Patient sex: M
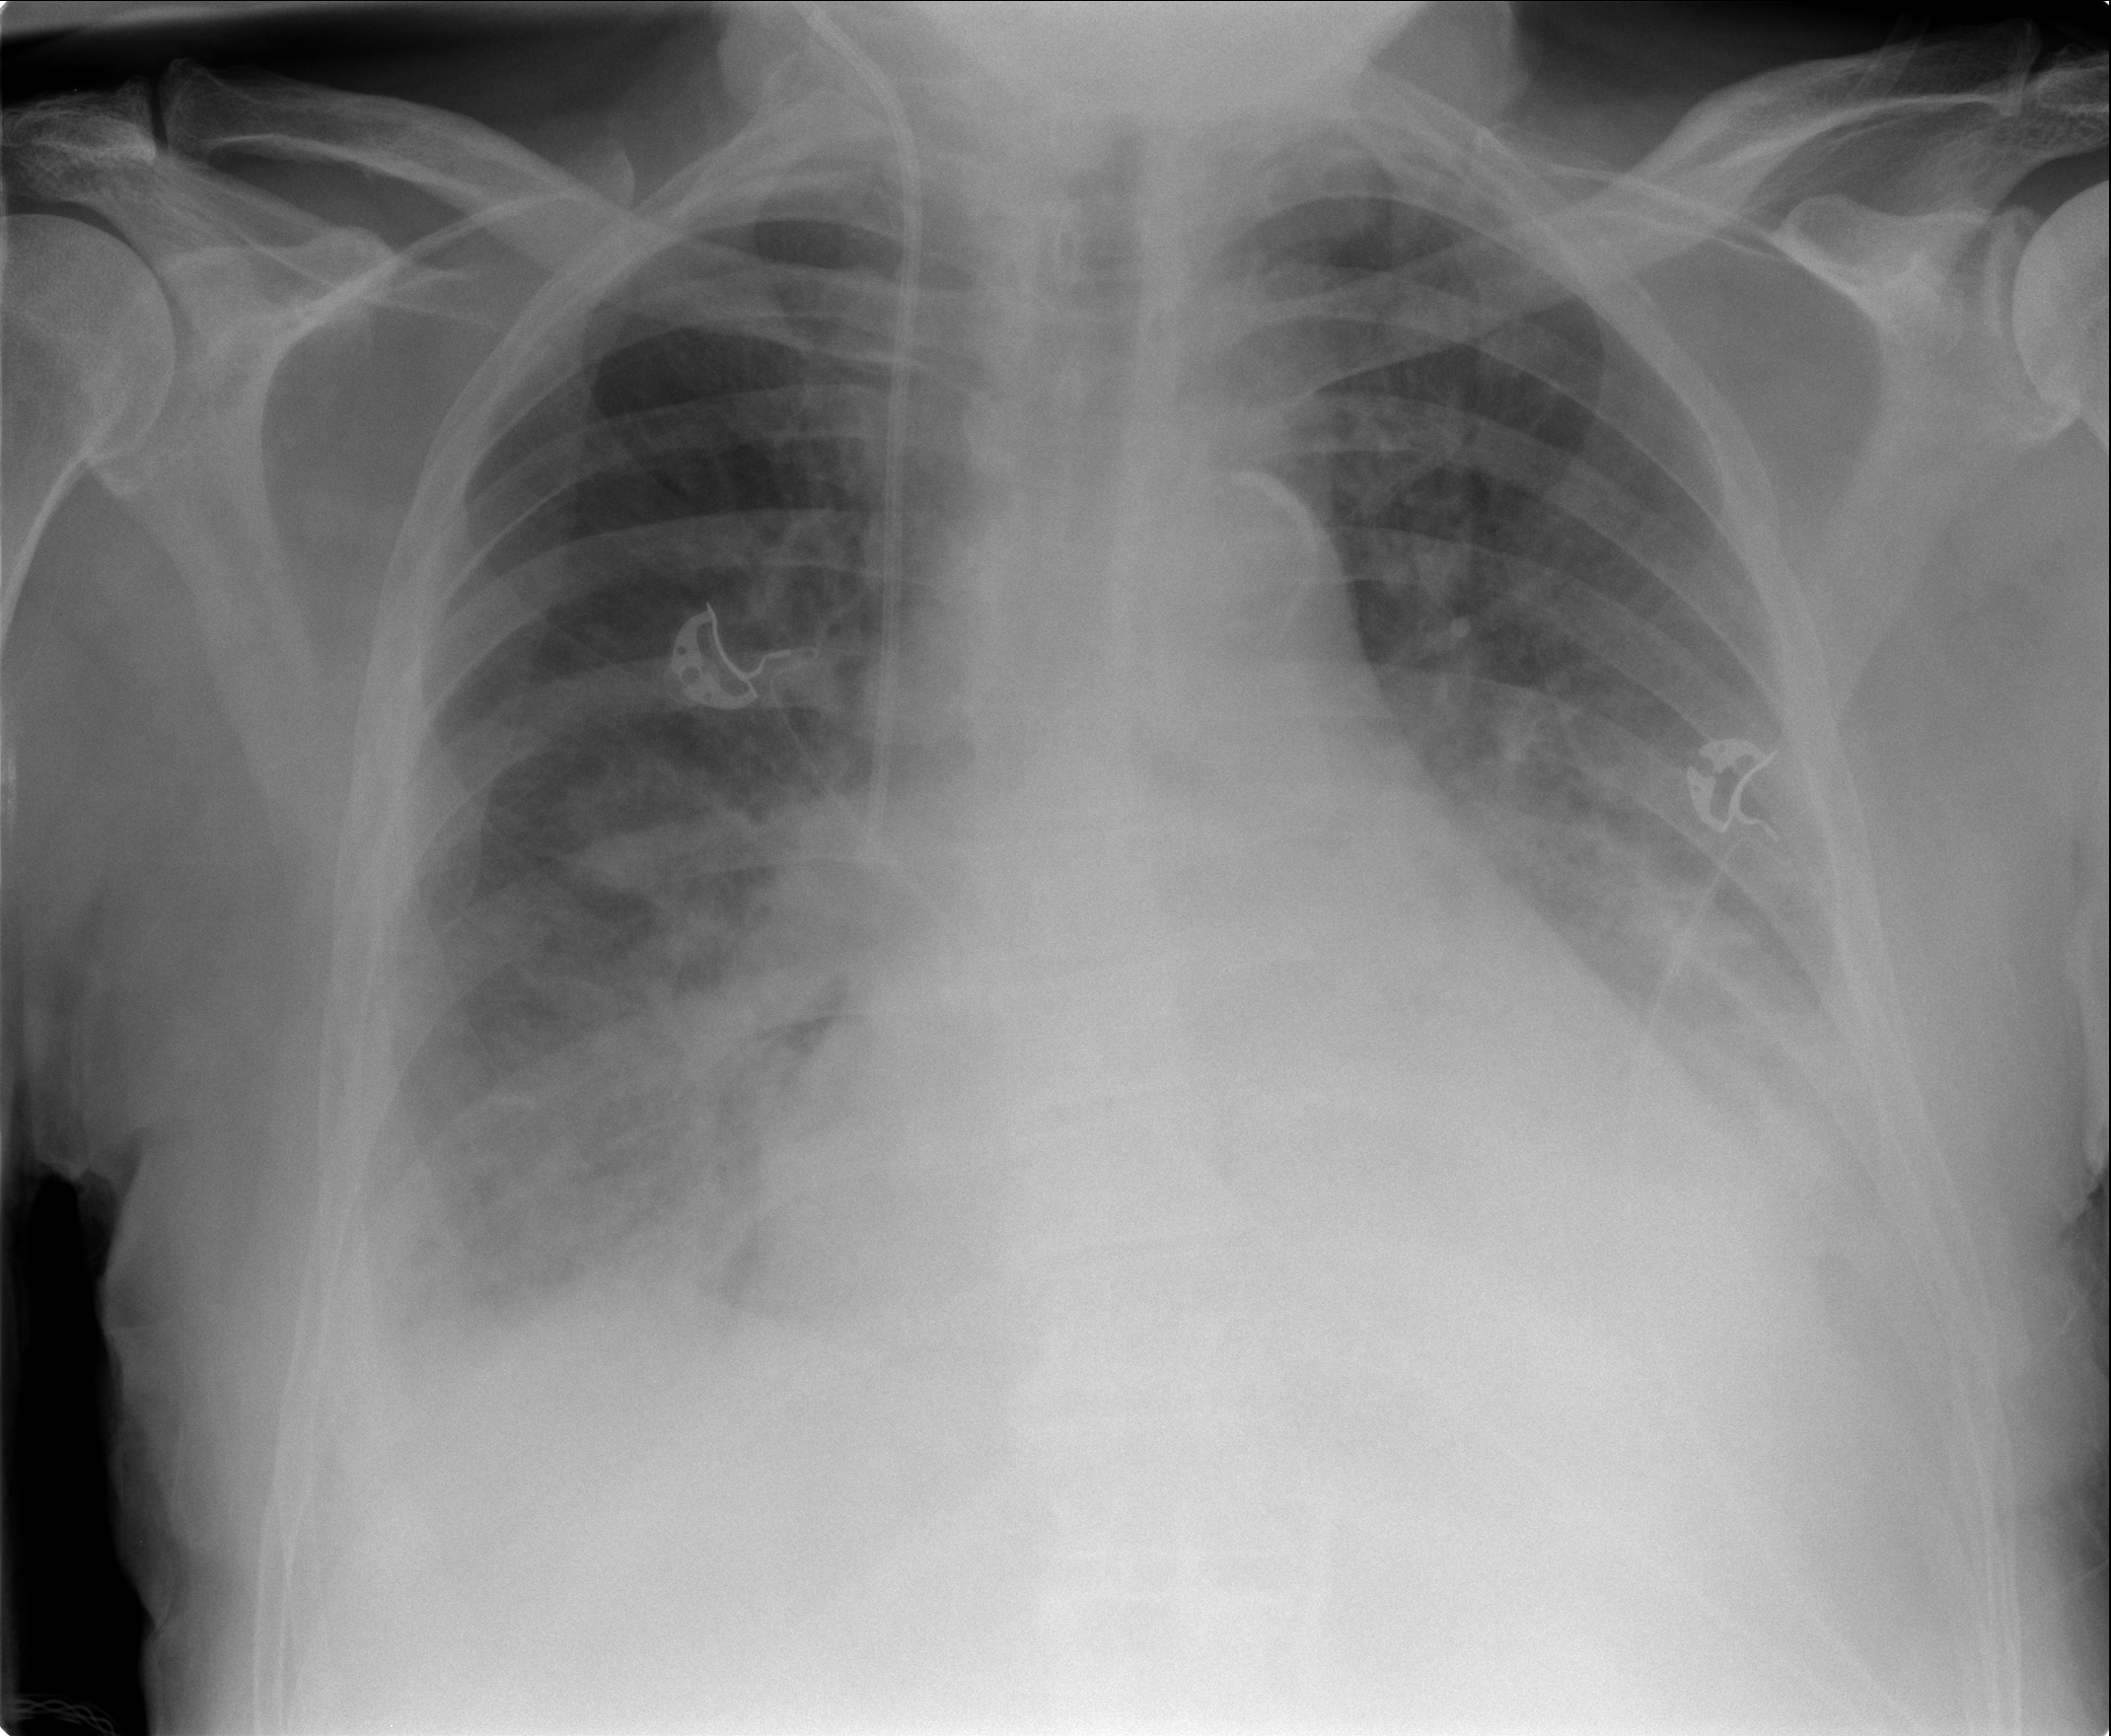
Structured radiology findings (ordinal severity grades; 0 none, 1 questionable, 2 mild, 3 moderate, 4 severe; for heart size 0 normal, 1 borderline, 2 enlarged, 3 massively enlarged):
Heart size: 2
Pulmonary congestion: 2
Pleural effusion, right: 2
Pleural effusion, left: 2
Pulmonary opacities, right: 0
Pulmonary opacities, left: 0
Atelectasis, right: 2
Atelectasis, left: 2